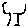
Label: tree